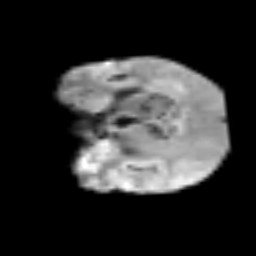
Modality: T2w
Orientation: coronal
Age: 54
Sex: female
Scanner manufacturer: siemens
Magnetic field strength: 3 T
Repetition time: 3.2 s
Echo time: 0.081 s